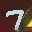
Label: 7